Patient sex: M
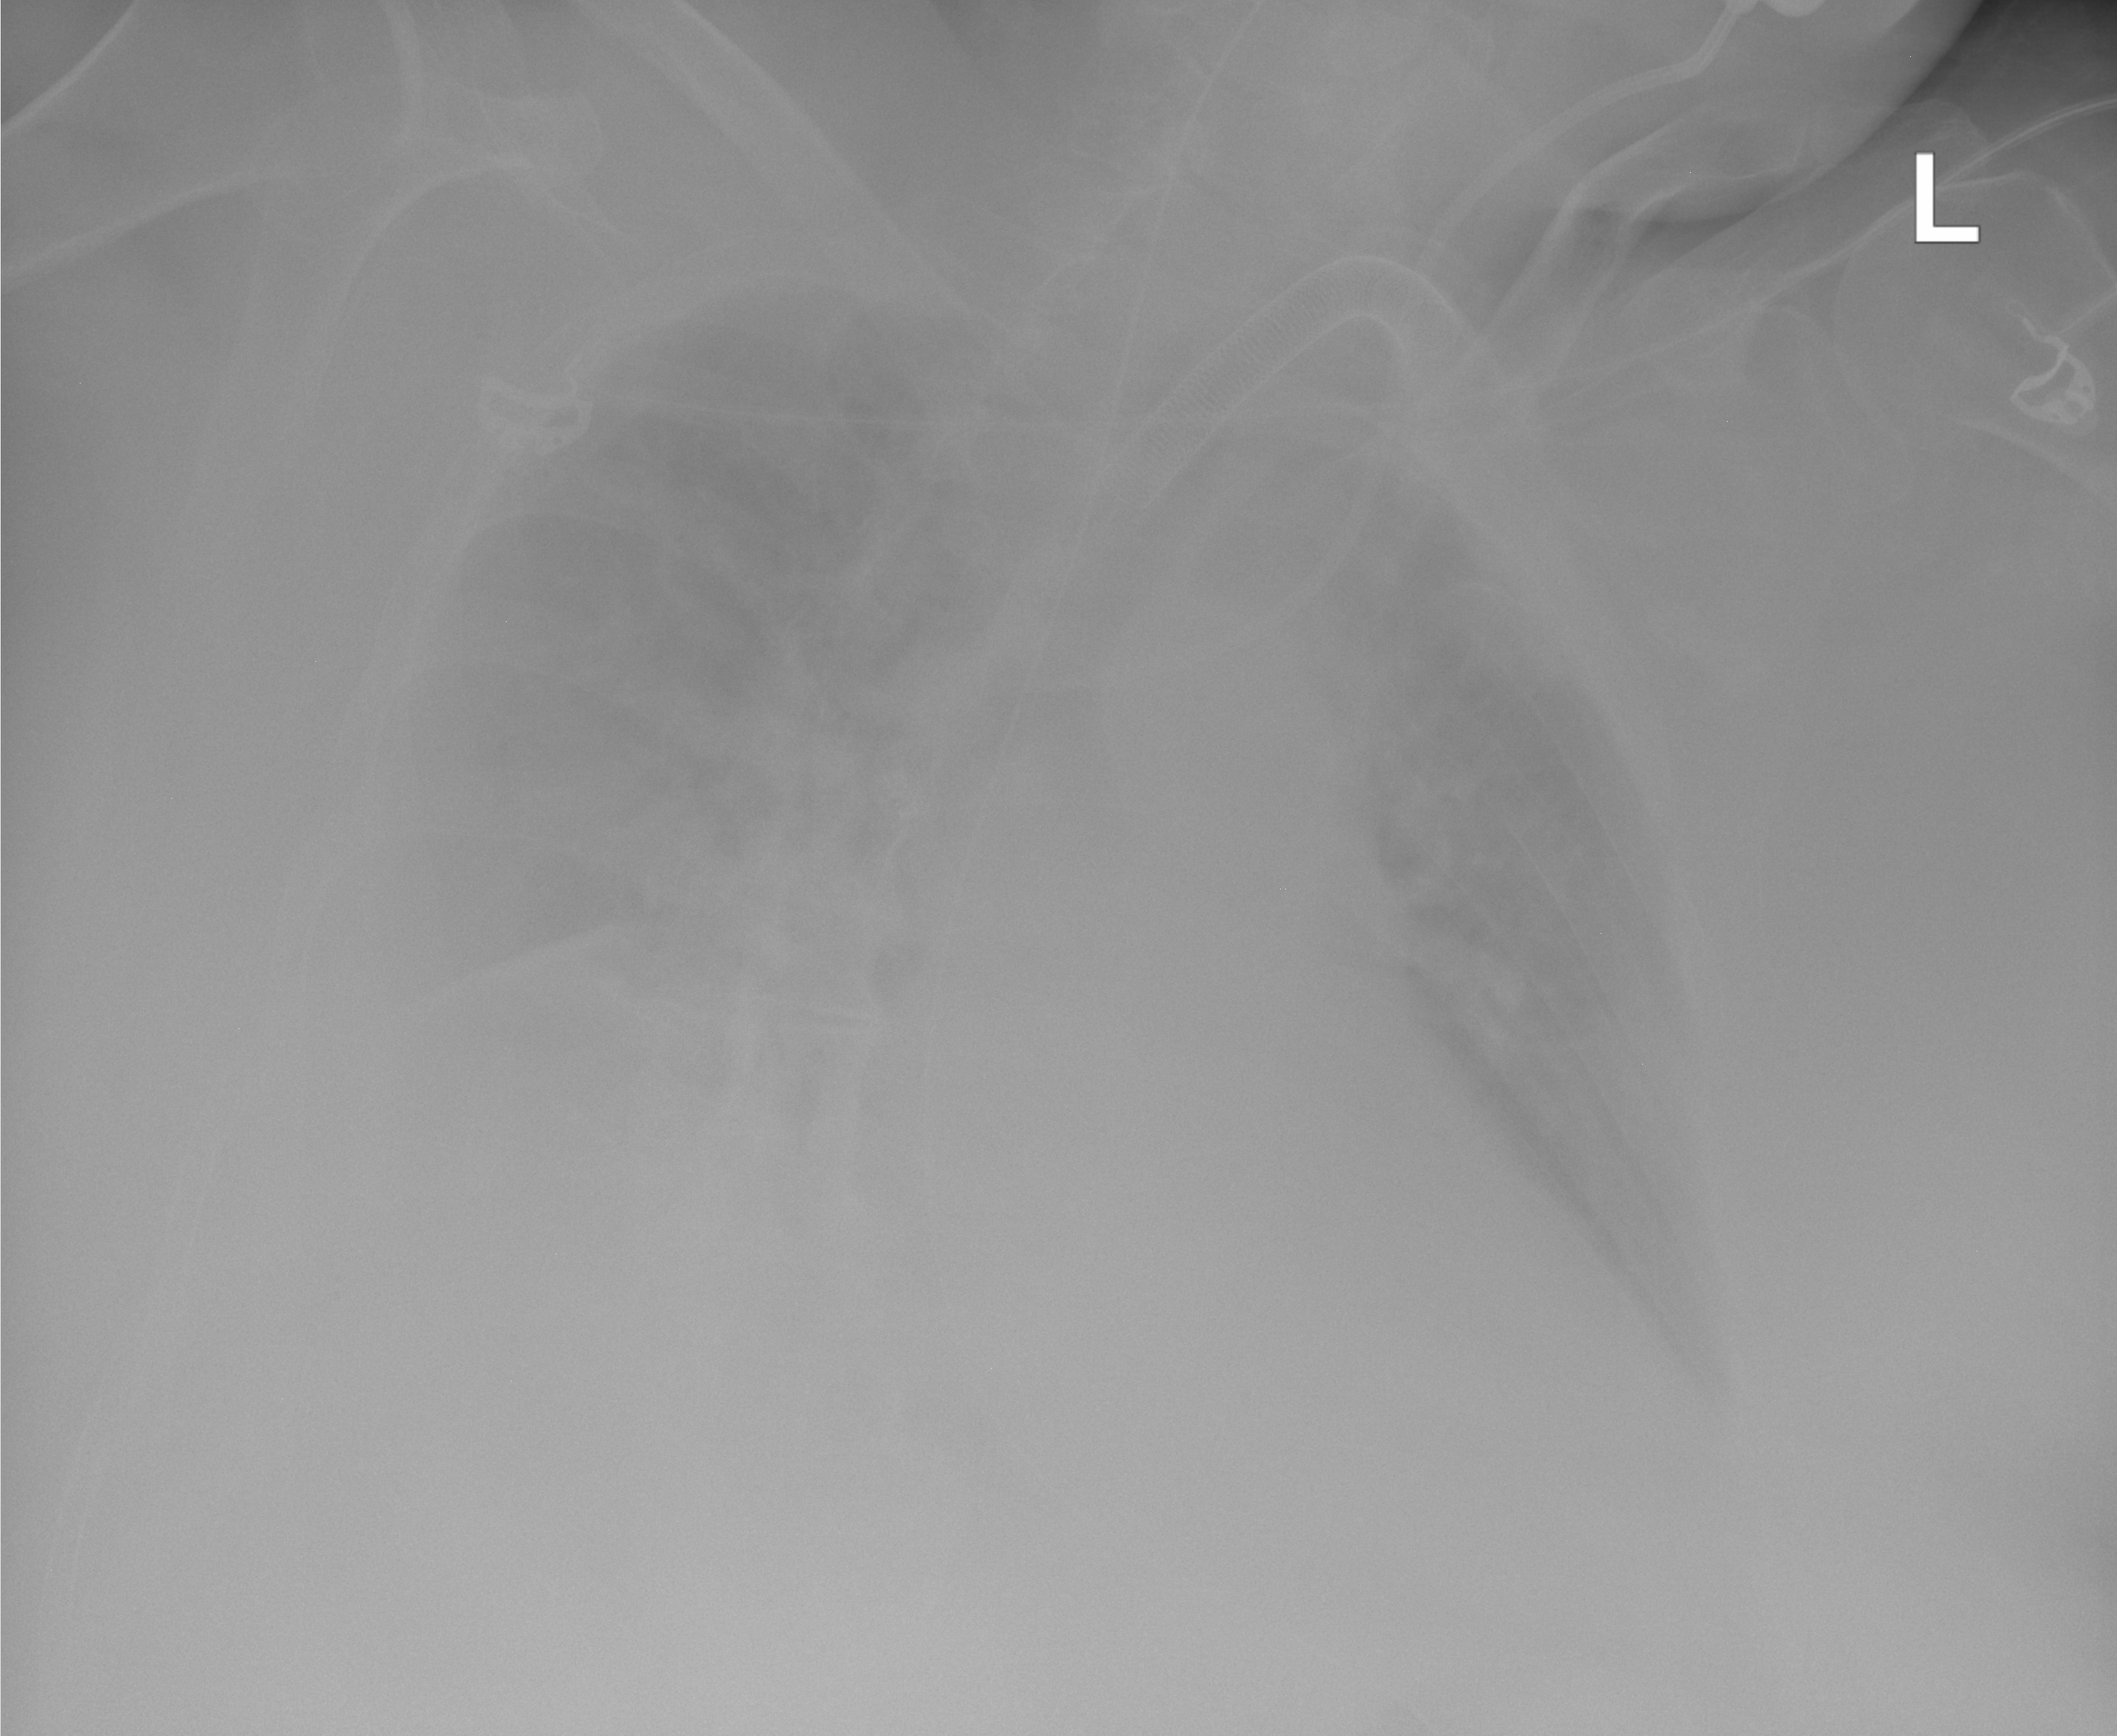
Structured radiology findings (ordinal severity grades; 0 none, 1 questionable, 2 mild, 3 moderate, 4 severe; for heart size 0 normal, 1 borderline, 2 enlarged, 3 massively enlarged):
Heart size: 1
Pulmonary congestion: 3
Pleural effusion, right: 3
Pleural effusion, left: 2
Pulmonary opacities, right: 1
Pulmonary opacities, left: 1
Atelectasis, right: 2
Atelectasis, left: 2